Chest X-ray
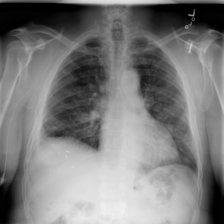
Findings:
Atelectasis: negative
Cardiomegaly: negative
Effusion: negative
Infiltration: negative
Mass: negative
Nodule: negative
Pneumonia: negative
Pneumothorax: negative
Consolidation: negative
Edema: negative
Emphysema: negative
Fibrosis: positive
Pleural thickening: negative
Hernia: negative